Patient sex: M
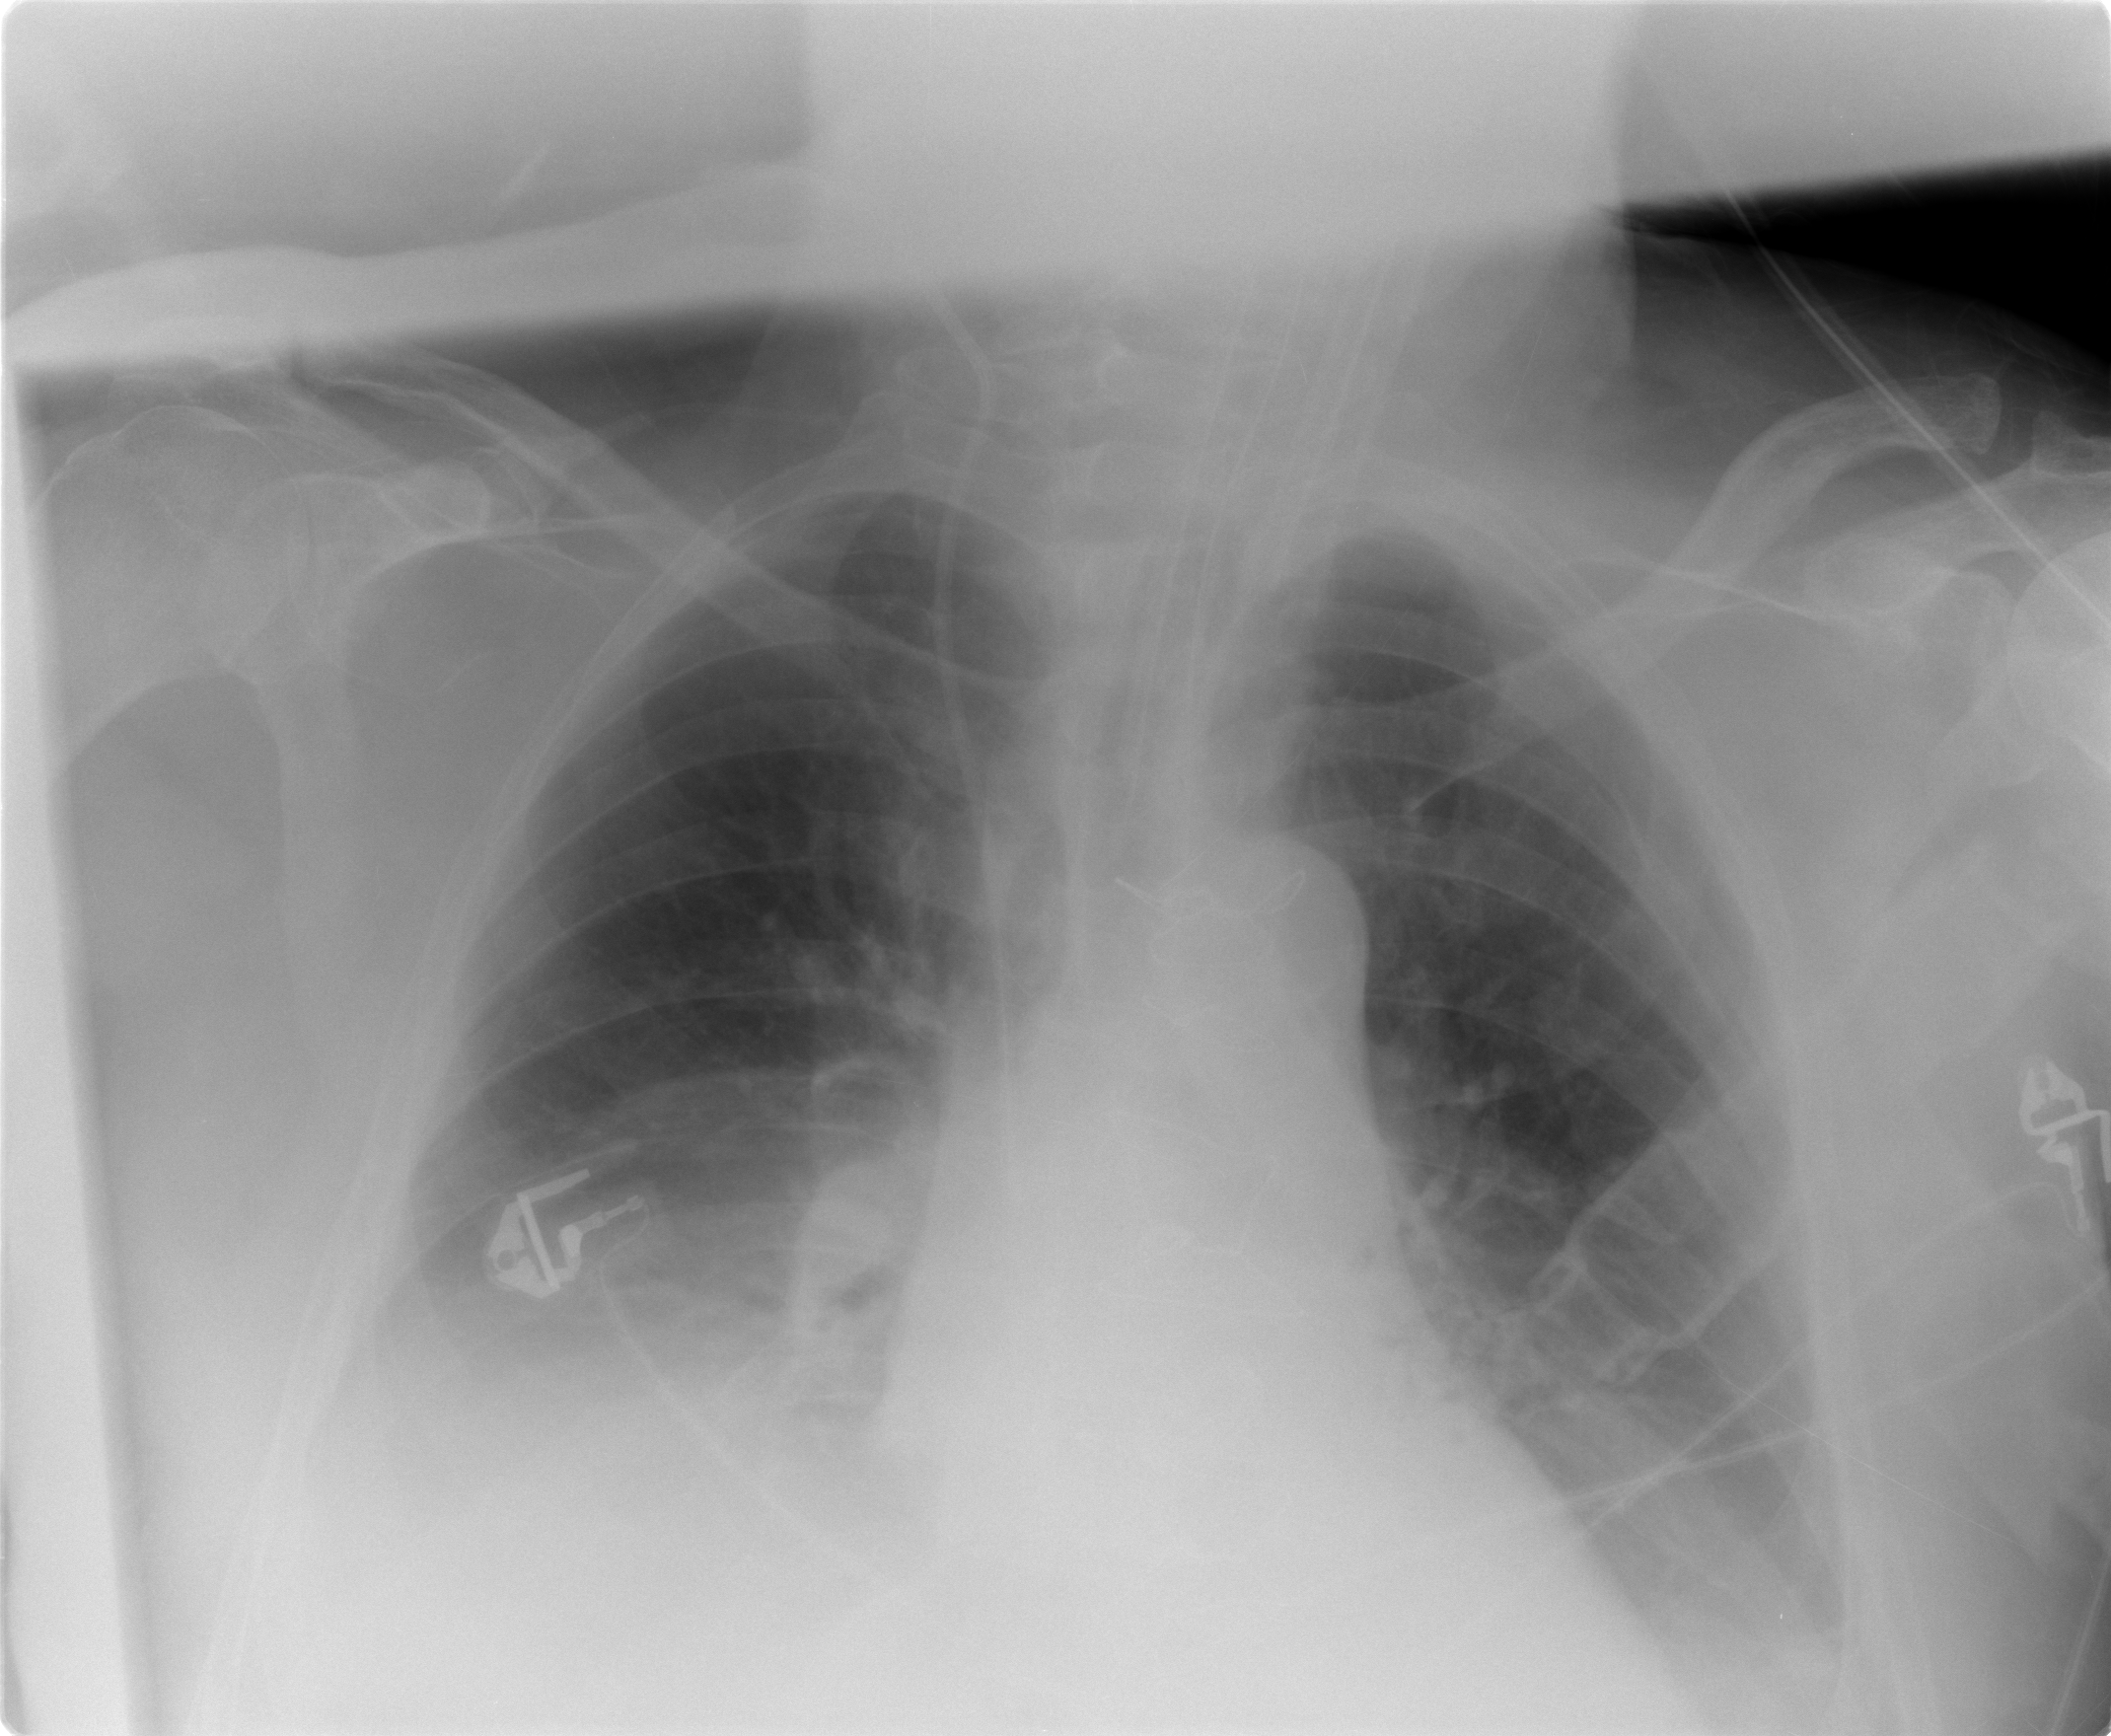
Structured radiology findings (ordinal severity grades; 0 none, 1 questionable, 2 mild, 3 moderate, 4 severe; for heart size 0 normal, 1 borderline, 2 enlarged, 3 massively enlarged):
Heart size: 1
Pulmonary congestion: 1
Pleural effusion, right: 2
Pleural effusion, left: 2
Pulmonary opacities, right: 0
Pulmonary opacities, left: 0
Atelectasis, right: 2
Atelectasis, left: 2